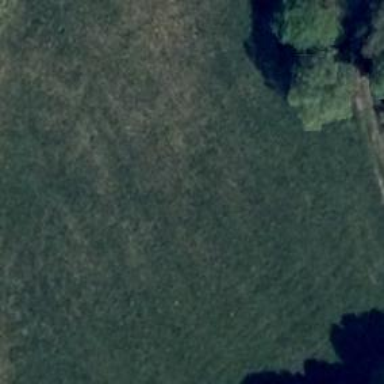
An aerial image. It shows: Beautiful meadow.